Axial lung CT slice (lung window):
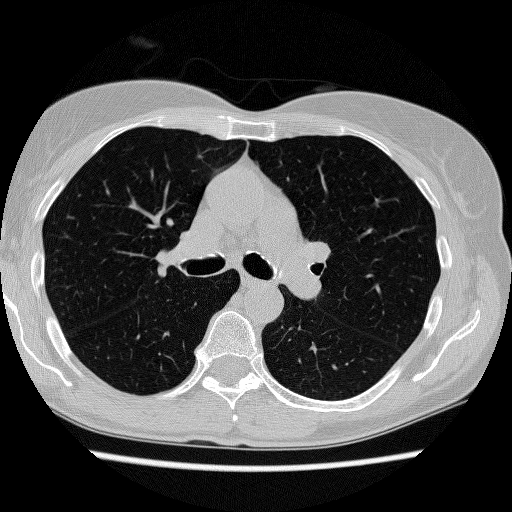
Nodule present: no